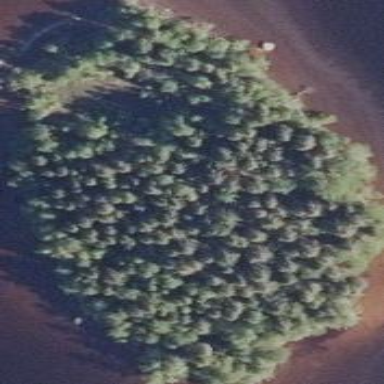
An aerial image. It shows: Islet covered with woodland.